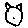
Label: cat